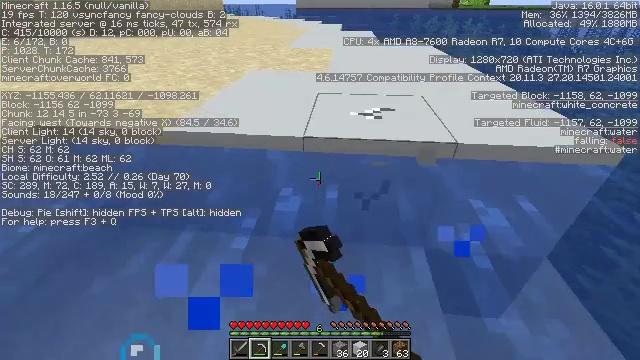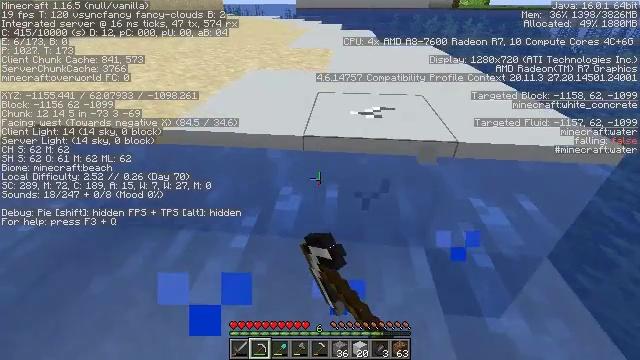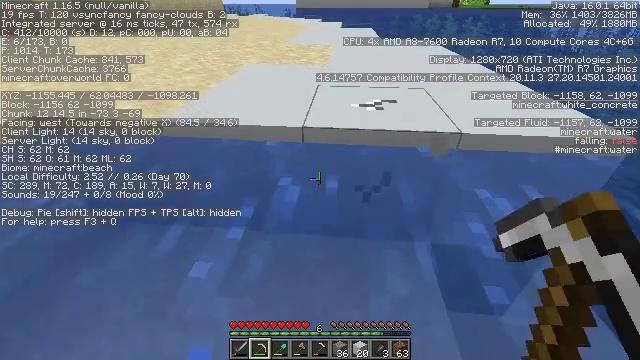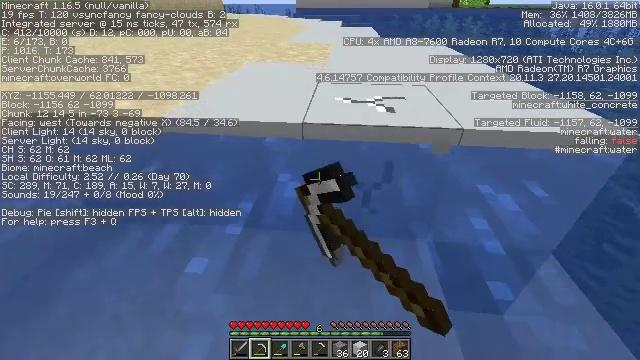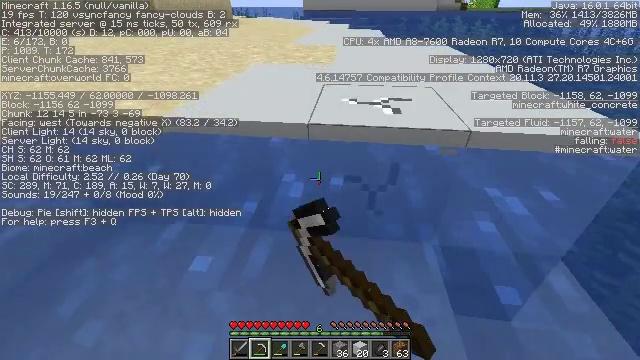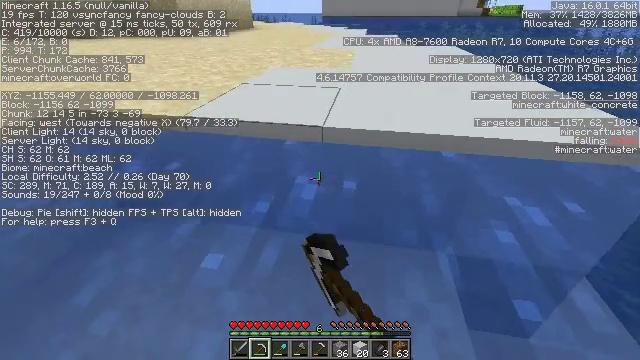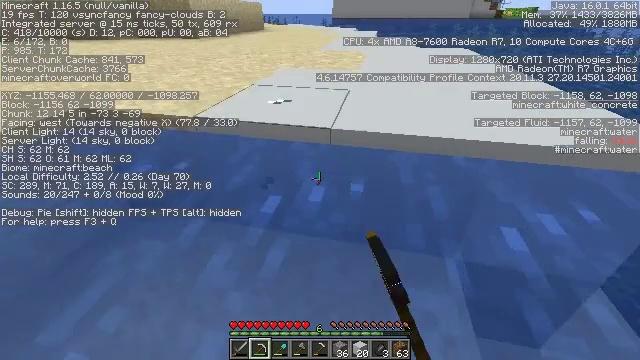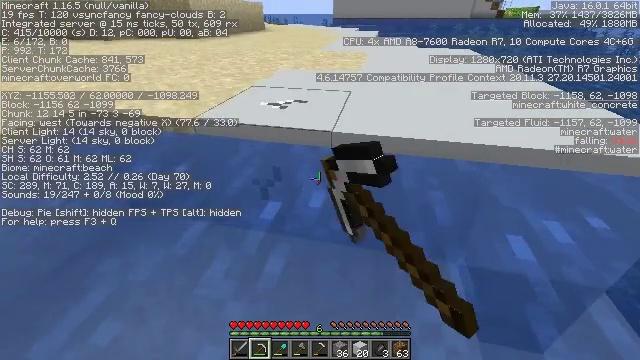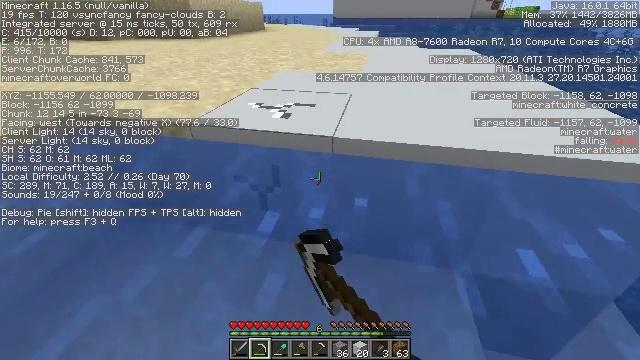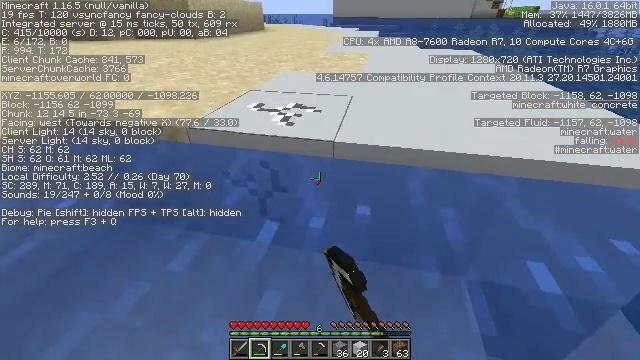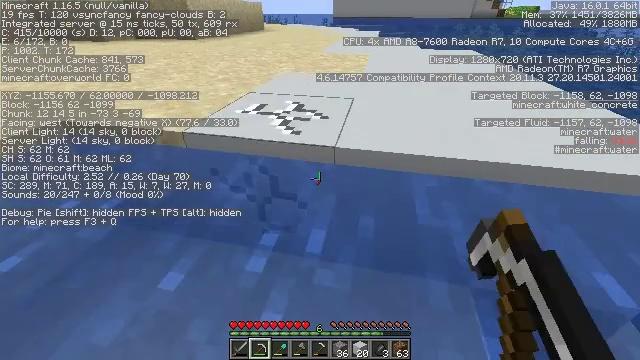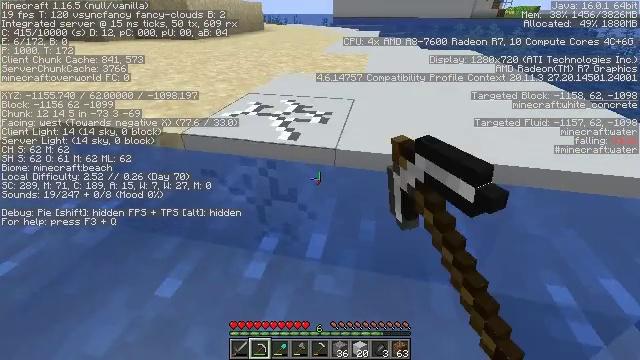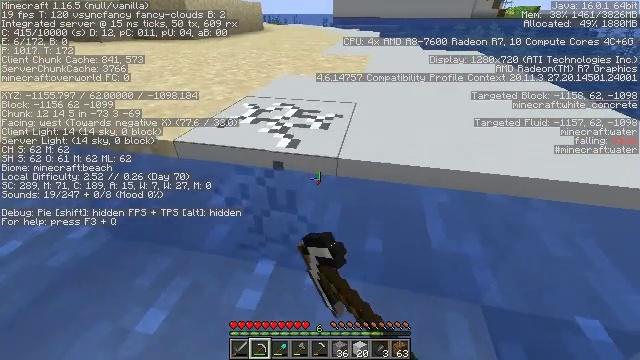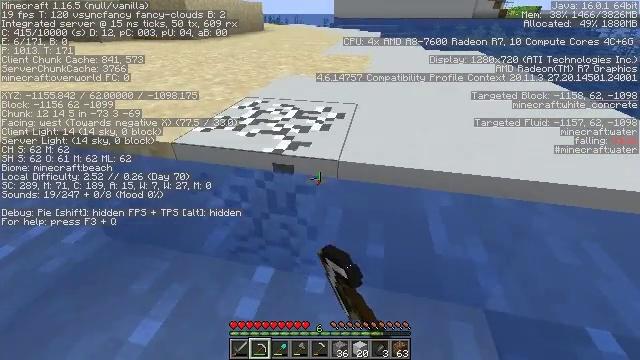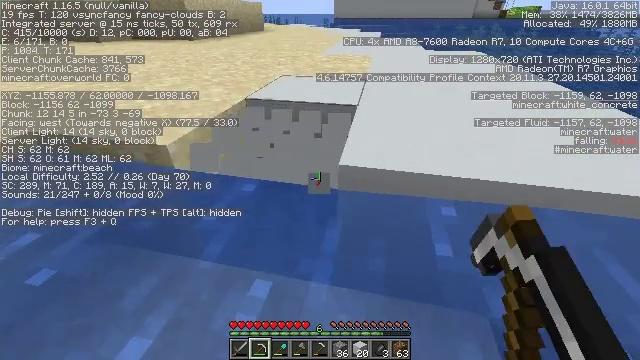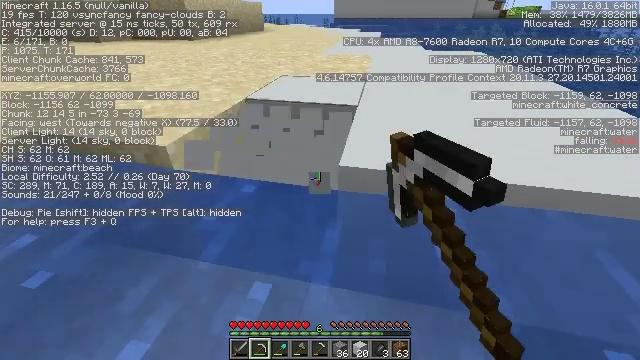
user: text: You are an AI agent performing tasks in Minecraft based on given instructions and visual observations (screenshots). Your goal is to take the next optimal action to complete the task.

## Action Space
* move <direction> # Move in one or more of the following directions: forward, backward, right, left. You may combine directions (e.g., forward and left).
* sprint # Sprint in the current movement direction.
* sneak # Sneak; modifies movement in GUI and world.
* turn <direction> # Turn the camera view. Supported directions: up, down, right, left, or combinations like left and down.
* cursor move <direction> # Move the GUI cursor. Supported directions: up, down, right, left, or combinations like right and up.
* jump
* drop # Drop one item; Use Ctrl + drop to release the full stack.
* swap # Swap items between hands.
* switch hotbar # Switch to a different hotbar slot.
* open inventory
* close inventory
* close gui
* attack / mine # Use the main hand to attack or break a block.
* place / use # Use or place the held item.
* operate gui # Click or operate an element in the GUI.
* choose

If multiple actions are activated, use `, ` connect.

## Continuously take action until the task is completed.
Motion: motion action
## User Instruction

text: Attack the white concrete block to obtain it.
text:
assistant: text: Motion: attack / mine
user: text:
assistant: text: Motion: attack / mine
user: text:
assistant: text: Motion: attack / mine
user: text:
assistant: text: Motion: turn left, attack / mine
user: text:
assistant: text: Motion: turn left, attack / mine
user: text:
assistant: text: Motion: move forward, turn left, attack / mine
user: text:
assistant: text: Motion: move forward, attack / mine
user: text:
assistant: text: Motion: move forward, attack / mine
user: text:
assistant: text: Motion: move forward, attack / mine
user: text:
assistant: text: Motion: move forward, attack / mine
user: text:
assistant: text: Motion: move forward, attack / mine
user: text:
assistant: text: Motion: attack / mine
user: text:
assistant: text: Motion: attack / mine
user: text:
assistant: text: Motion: attack / mine
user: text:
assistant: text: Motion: attack / mine
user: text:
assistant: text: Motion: attack / mine
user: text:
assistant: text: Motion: attack / mine
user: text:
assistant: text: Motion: move forward, attack / mine
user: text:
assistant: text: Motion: move forward, turn right, attack / mine
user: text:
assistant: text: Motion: move forward, turn right and down, attack / mine
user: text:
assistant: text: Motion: move forward, turn right and down, attack / mine
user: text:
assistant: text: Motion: move forward, attack / mine
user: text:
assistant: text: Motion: attack / mine
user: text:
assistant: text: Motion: attack / mine
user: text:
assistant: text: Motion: attack / mine
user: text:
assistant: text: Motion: attack / mine
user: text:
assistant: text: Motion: attack / mine
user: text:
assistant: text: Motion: attack / mine
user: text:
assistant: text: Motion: attack / mine
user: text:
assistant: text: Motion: attack / mine